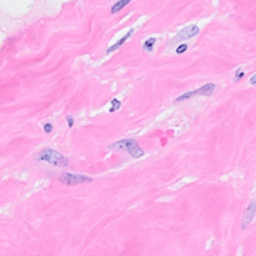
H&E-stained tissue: Breast